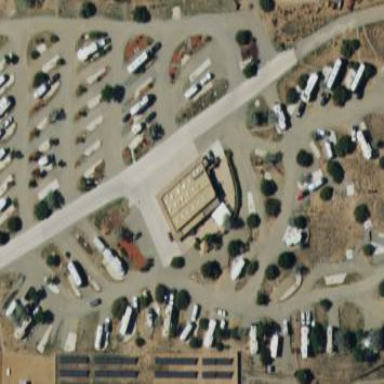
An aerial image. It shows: Caravan site with sanitary dump station.